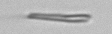
Label: fiber